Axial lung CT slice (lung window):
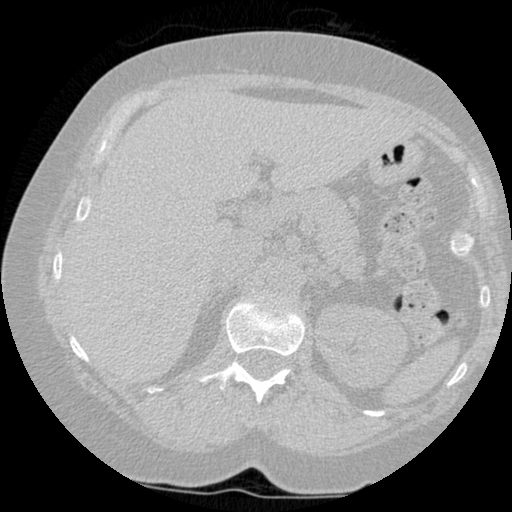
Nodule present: no